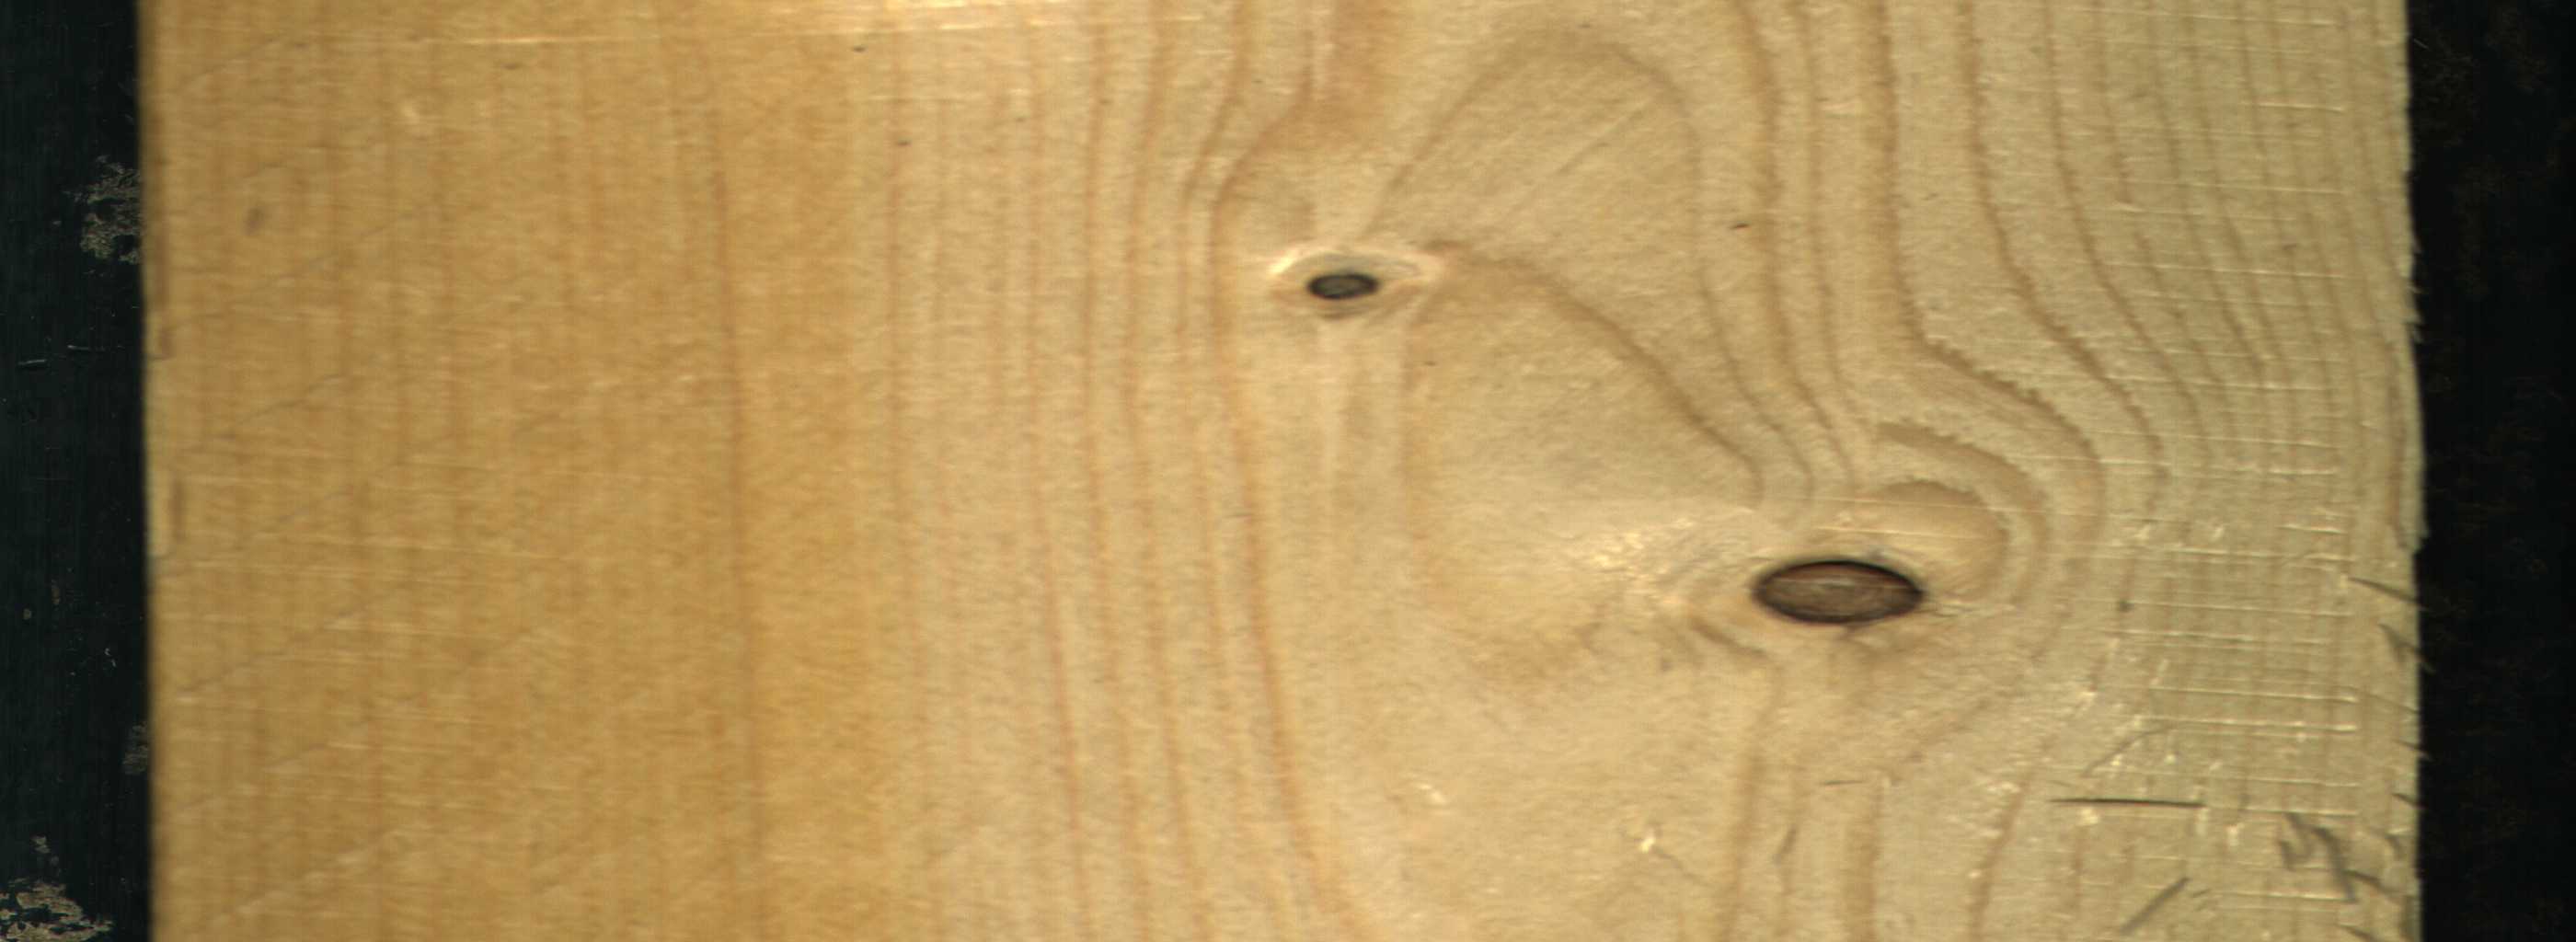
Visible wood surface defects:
Dead_Knot
Dead_Knot